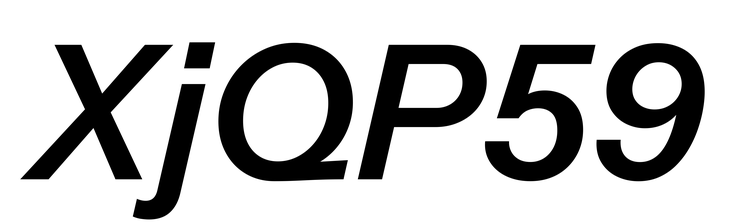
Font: InstrumentSans-Italic_SemiBold_Italic